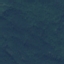
Land use / land cover: Forest